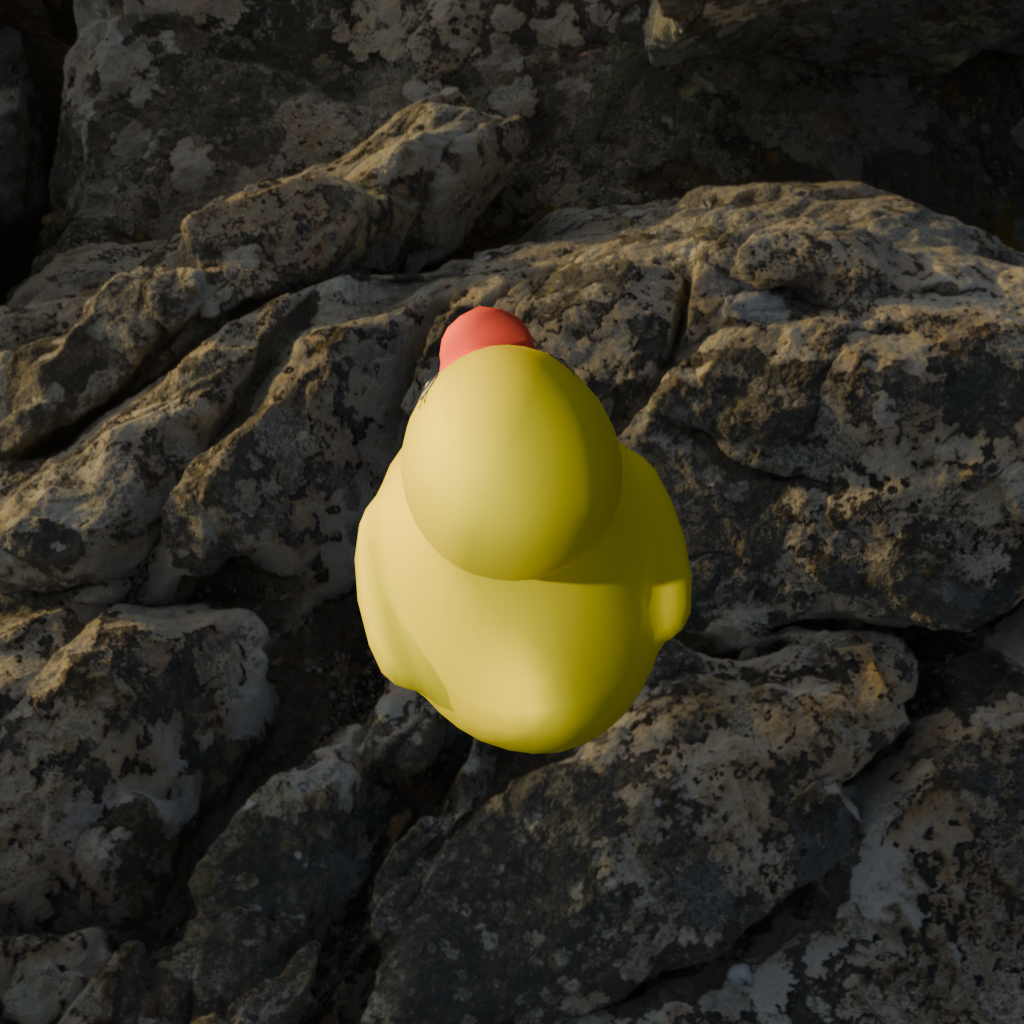
an image of a yellow rubber duck seen from <back_top> in a golden sunset over rocky mountains.